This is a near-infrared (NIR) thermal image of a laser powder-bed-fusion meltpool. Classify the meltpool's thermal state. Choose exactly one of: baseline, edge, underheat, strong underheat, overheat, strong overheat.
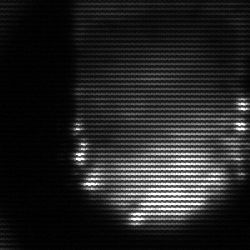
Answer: baseline